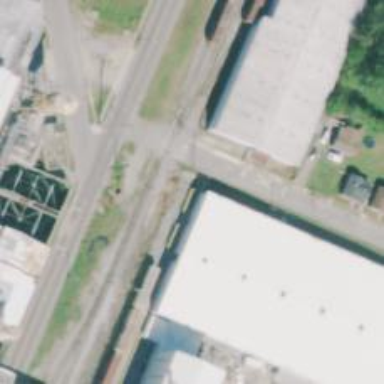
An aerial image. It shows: Loading ramp for railways.